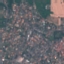
Label: Residential